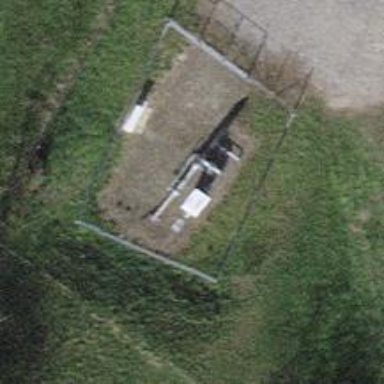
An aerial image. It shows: Pipeline structure.